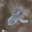
Label: 2